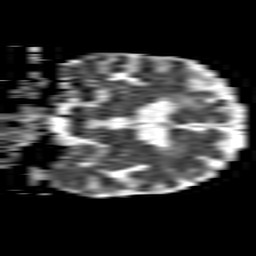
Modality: ADC
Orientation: coronal
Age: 77
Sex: male
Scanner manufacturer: philips
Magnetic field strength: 1.5 T
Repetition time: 3.375 s
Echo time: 0.06922 s